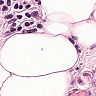
Metastatic tissue present: yes